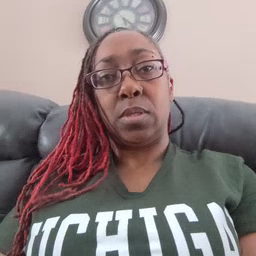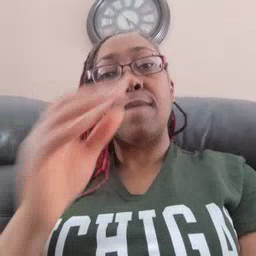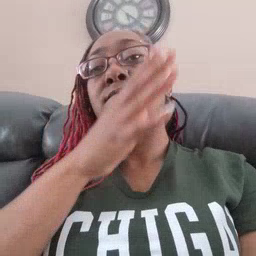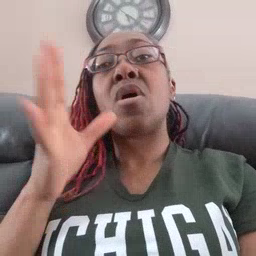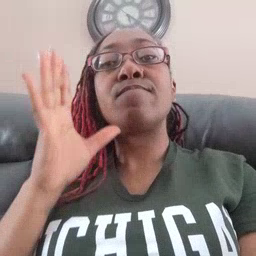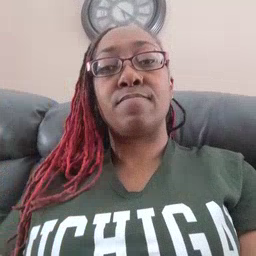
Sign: farm